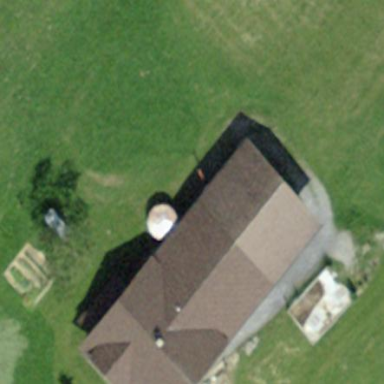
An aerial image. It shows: Farm building.